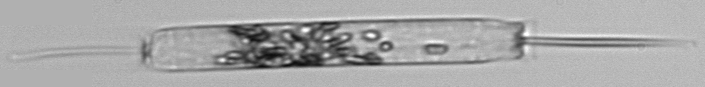
Label: Ditylum_brightwellii